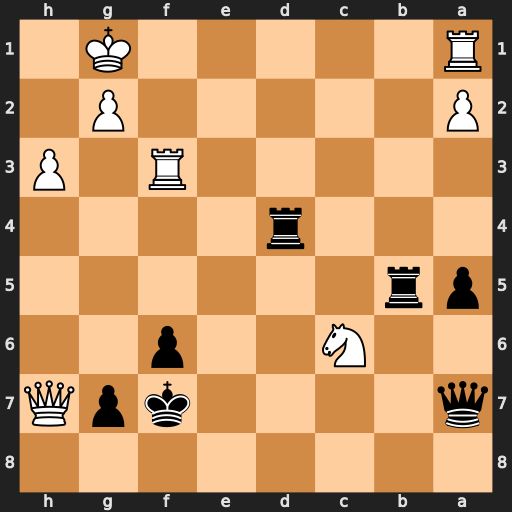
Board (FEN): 8/q4kpQ/2N2p2/pr6/3r4/5R1P/P5P1/R5K1
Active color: b
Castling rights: -
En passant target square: -
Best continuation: Rd1+ Kh2 Qc7+ Rg3 Rg5 Qh5+ Rxh5